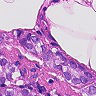
Metastatic tissue present: yes